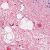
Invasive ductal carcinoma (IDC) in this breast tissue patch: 0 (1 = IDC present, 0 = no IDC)